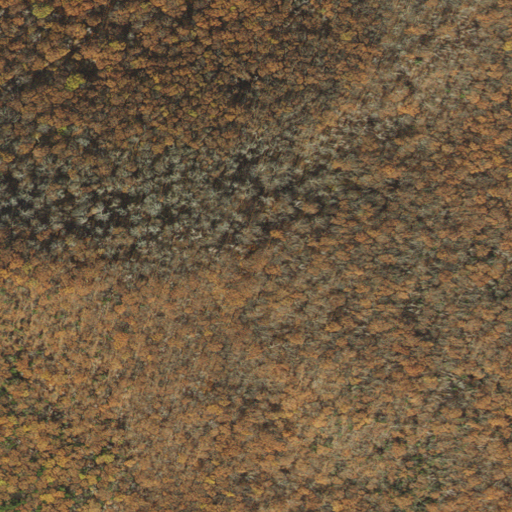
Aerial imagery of mountain in Vermont named Big Spruce Mountain containing deciduous forest, evergreen forest, and mixed forest